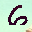
Label: 6